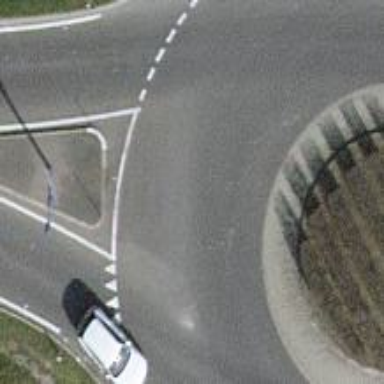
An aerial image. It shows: Asphalt road classified as primary highway with roundabout junction. There are no sidewalks along the road.